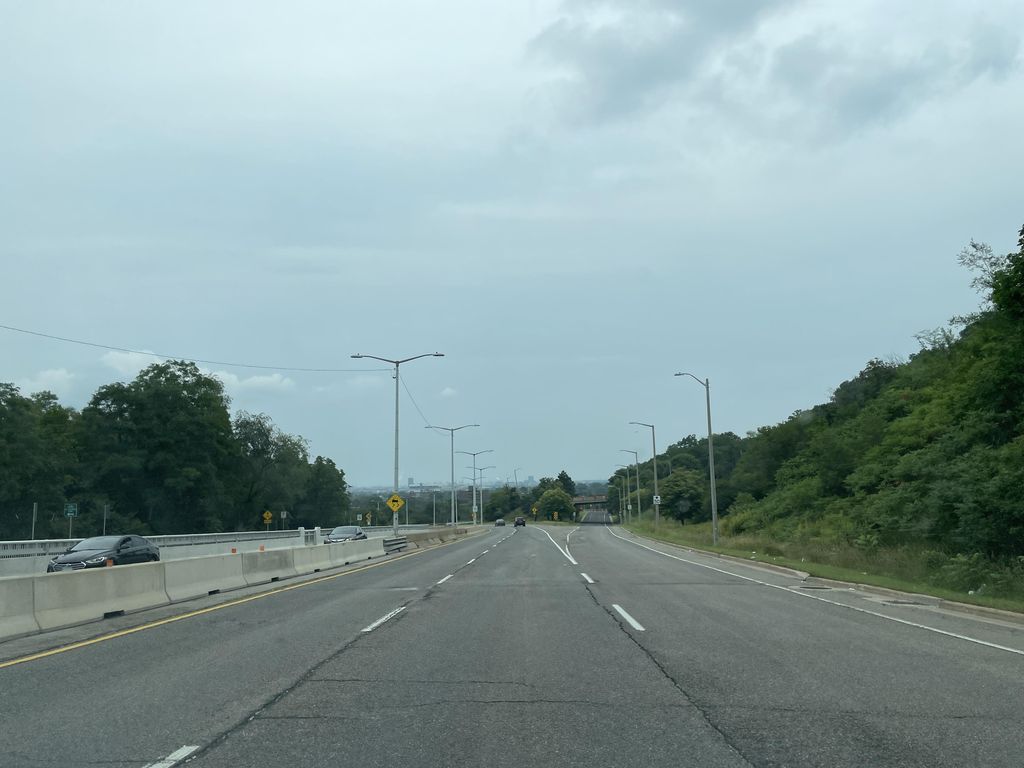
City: hamilton